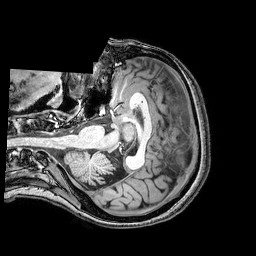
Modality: T1w
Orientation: axial
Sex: female
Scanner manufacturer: philips
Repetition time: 0.00809 s
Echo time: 0.0037 s